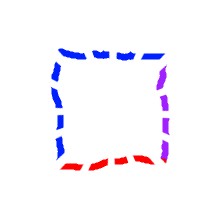
Shape: square